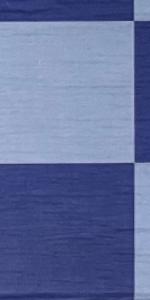
Label: Empty